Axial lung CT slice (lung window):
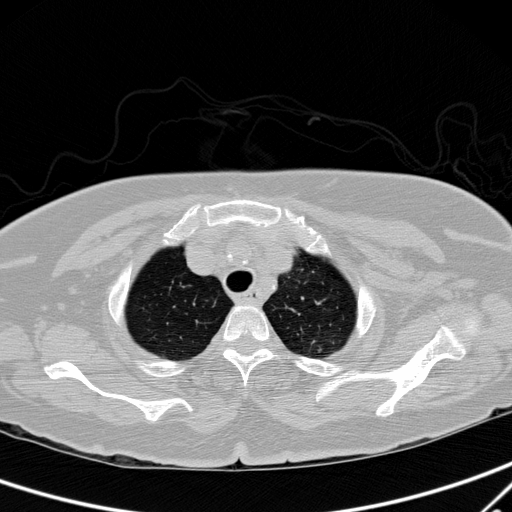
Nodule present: no